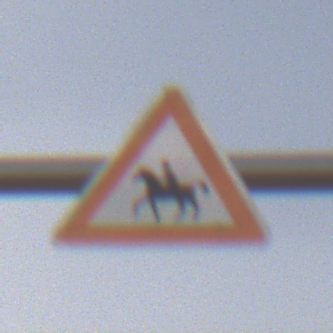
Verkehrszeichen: ReiterRechts
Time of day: MorningAfternoon
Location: Outdoor (Nature)
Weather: PartlyCloudy
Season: NotSpecified
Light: Natural